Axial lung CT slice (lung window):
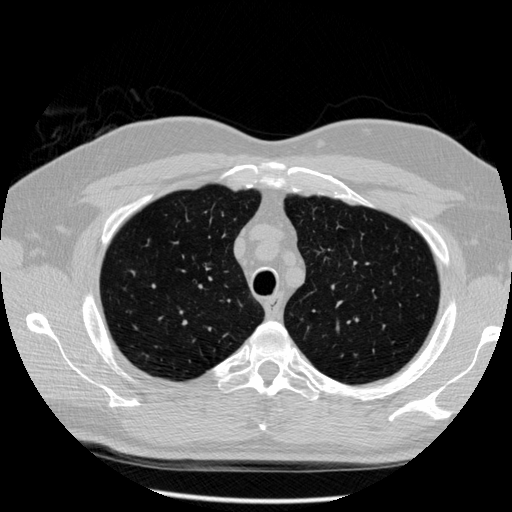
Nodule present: no